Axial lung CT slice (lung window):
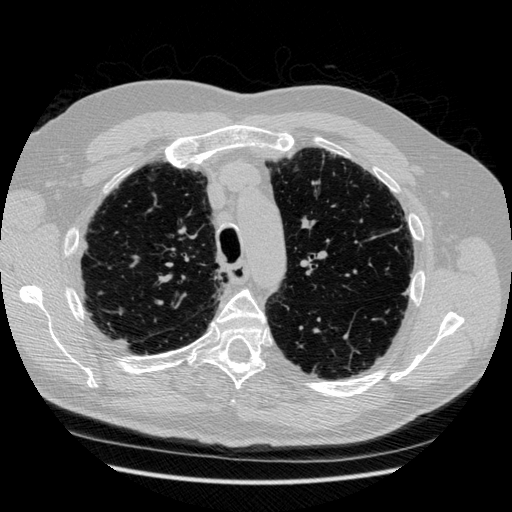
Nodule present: no